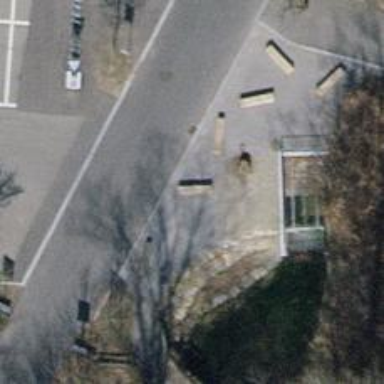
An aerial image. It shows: Brown bench.